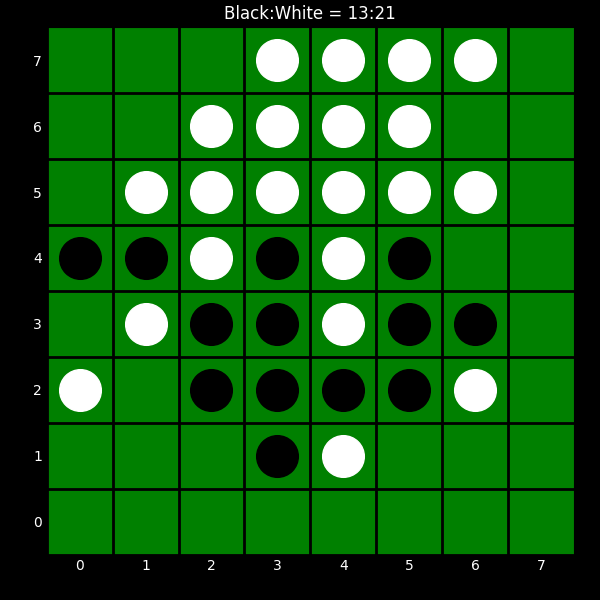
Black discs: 13
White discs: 21